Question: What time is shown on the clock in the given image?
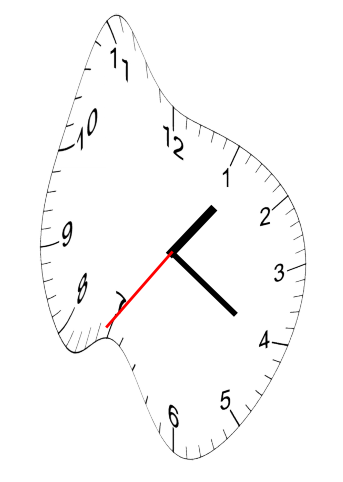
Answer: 01:20:36